Question: Okay, so I'm working on a website. Basically, the website (or at least the page I'm working on) follows this basic structure:

Header, left sidebar, content (and not shown, footer)
The left sidebar and content must be equal height (the lesser expanding to the height of the greater). Sometimes the sidebar has a greater height, sometimes the content. The content area has a fluid width, while the sidebar has a static width. The content area uses AJAX to load content into it dynamically when the user clicks things.
I also have a theme changer built in with AJAX and PHP where the user can select different color schemes, header types, and fixed or fluid layout.
The basic setup of the sidebar and content is:
'''
<div id="main">
<div id="sidebar"></div>
<div id="content"></div>
</div>
#main {
position: relative;
width: 100%;
overflow: hidden;
border-bottom: 1px solid #dddddd;
}
#sidebar {
width: 239px;
padding: 0px 0px 0px 15px;
background: #f6f6f6;
border-right: 1px solid #ddd;
position: relative;
}
#content {
position: relative;
background: #fff;
top: 1px;
margin-left: 280px;
padding-top: 10px;
}
'''
That's the jist of it anyway. Anyway, I have it so that regardless of if the fixed or fluid layout style is picked, everything works perfectly when the sidebar height is greater than the content. However, when the content height is greater than the sidebar height, the sidebar height only fills up the sidebar section (i.e. it doesn't extend down as far as the content). Now, this can be easily fixed by adding position: absolute to the sidebar section, IF the content height is greater than the sidebar height.
So basically, I need to know if it's possible to do a continuous, dynamic comparison of the sidebar div's height and the content div's height, and when the content div's height is greater than the sidebar div's height add position: absolute to the sidebar div (and remove the position: absolute if the sidebar div's height becomes greater than the content div's height).
Sorry if I'm not being very clear, feel free to ask me to clarify anything if you don't understand or have any questions.
Thanks for any help you can provide!
Currently when the sidebar height is greater than the content's:
<URL>
Currently when the sidebar height is less than the content's:
<URL>
EDIT:
Thanks to Nelson, thus far I have it almost work.
Right now I have:
'''
<script>
$(document).ready(function() {
if ($('#contentbody-wrapper').prop('offsetHeight') > $('#sidebar').prop('offsetHeight') ) {
$('#sidebar').css('position','absolute');
} else { $('#sidebar').css('position','relative'); }
$('#contentbody-wrapper').on('ajaxComplete', function() {
if ($('#contentbody-wrapper').prop('offsetHeight') > $('#sidebar').prop('offsetHeight') ) {
$('#sidebar').css('position','absolute');
} else { $('#sidebar').css('position','relative'); }
});
});
</script>
'''
It works on page load, but then if you click a button to replace the content with ajax loaded content it works, but if you click the button to pull back up the original content, it gives it position: relative when it should be absolute, and then if you click the button again to load the ajax content again, it then gives it position: absolute when it should be relative. Then if you click the button to load the original content again it gives it the correct position: relative, and it gives the correct position: absolute when you click the ajax content load button again.
So it seems to work every other time...
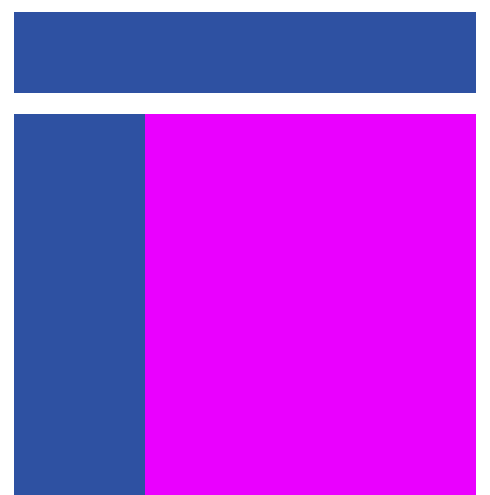
Answer: As you say your div loads its content by ajax calls, you could listen for the <URL> 'ajaxComplete', which would trigger anytime an ajax call has completed inside your desired div container, like your content parent div, and check for the heights then.
Something like this:
'''
$('#content_container').on('ajaxComplete', function() {
setTimeout(function() {
if ($('#content_container').prop('offsetHeight') > $('#sidebar').prop('offsetHeight') ) {
$('#sidebar').css('position','absolute');
}
}, 300); //check for heights after 300ms of ajaxComplete event
});
'''
Updated to check for heights in a small timeout after ajax completed to give extra time for the DOM to update new dimensions.